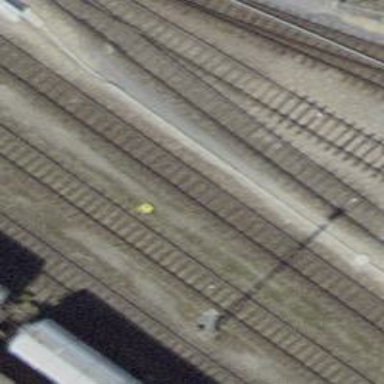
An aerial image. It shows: Railway spur service.